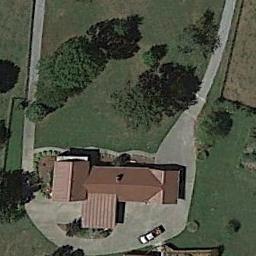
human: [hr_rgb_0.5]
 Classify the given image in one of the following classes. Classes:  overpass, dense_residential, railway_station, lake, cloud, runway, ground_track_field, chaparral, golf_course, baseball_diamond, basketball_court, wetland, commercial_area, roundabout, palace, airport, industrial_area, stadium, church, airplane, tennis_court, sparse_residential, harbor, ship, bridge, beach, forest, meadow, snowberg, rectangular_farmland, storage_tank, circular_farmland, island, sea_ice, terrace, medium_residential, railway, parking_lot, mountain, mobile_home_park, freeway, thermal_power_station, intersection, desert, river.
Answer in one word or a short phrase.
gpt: sparse_residential